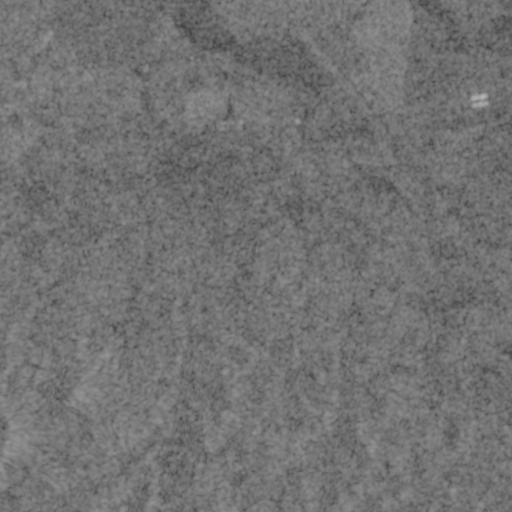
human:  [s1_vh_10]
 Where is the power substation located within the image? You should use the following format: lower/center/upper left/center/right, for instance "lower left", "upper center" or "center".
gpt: The power substation is located in the upper left of the image.
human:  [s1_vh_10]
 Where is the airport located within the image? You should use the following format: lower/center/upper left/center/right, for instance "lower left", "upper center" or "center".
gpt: There is no airport in the image.

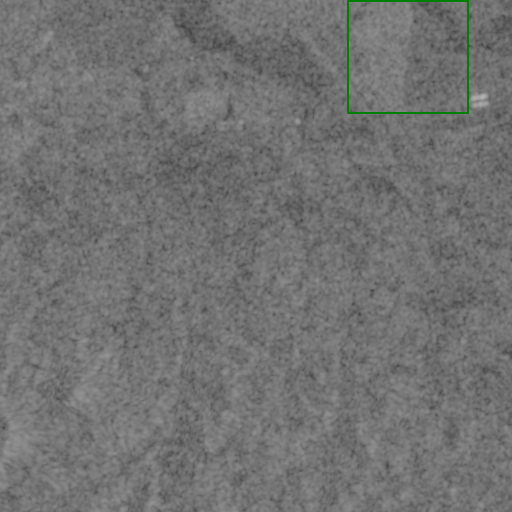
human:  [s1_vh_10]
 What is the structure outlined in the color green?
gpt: The structure outlined in green is a crop field.
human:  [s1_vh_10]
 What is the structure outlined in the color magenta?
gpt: There is no magenta outline.